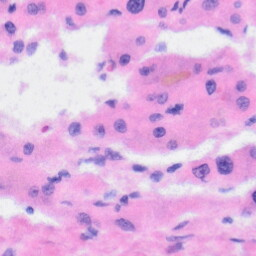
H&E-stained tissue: Liver